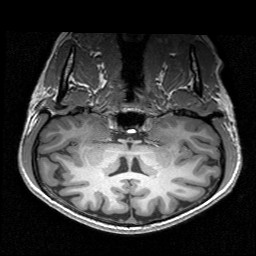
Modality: T1w
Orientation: sagittal
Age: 24
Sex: female
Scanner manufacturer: siemens
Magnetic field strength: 3 T
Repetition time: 1.9 s
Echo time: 0.00226 s